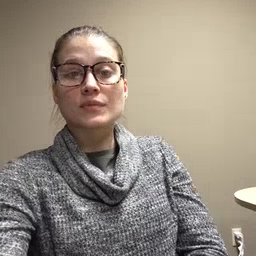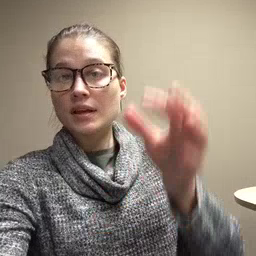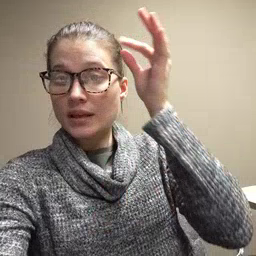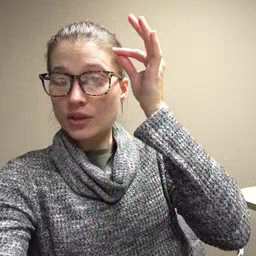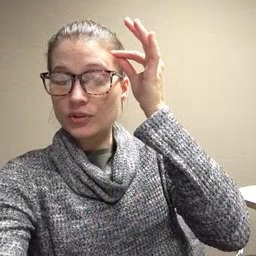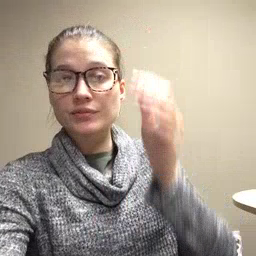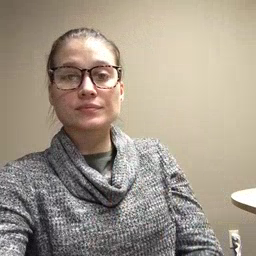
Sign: hair